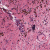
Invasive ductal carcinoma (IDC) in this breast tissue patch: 0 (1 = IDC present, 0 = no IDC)